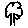
Label: tree